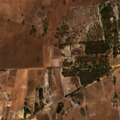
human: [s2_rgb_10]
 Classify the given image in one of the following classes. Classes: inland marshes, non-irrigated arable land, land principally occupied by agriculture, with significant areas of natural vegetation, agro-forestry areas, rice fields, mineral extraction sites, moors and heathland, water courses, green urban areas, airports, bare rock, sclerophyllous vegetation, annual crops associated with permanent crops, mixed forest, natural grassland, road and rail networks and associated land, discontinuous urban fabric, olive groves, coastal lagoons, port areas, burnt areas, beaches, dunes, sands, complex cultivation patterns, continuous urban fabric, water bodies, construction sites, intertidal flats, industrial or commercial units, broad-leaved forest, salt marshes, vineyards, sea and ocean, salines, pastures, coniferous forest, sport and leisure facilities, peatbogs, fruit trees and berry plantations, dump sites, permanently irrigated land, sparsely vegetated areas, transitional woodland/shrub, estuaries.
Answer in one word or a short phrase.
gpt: non-irrigated arable land, pastures, complex cultivation patterns, agro-forestry areas, broad-leaved forest